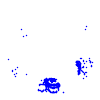
Particle: proton